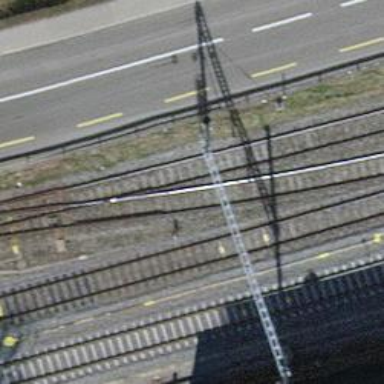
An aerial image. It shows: Railway milestone.